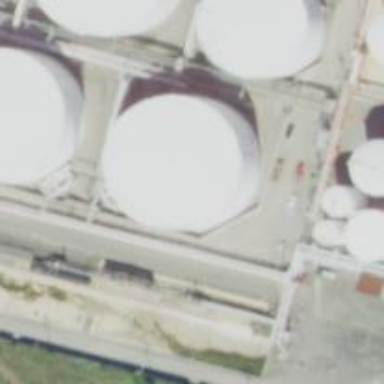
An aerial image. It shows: Storage tank which is man-made.